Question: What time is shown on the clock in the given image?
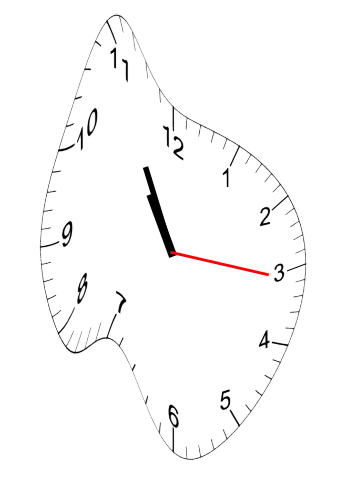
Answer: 10:55:16